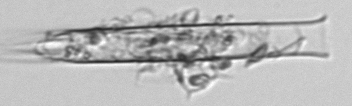
Label: Tintinnina